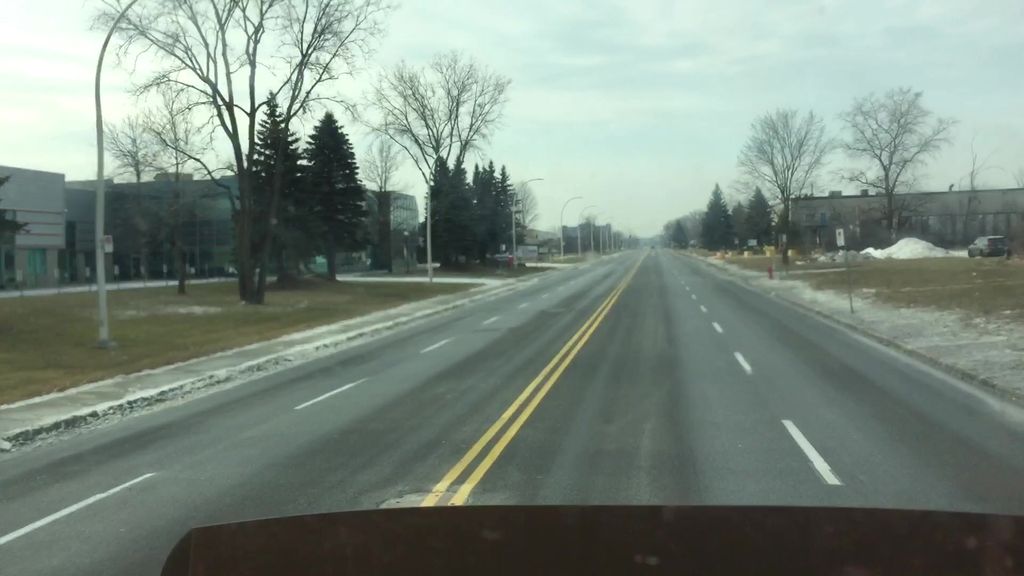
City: montreal